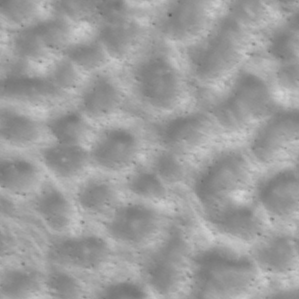
Label: non_frost